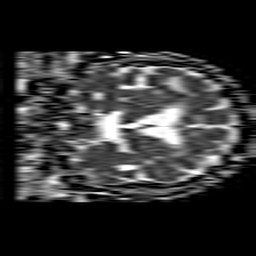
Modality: ADC
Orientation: coronal
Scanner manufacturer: philips
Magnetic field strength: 1.5 T
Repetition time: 4.6 s
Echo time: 0.09059 s